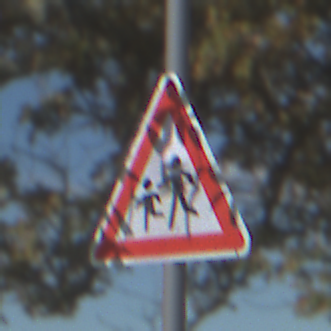
Verkehrszeichen: KinderRechts
Umgebung: Outdoor, Nature
Tageszeit: MorningAfternoon
Wetter: PartlyCloudy
Licht: Natural
Jahreszeit: NotSpecified
Kontrast: HighContrast